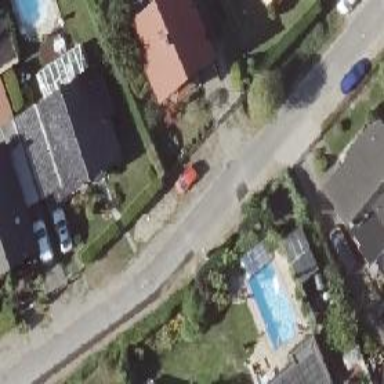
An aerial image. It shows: Residential road with asphalt surface.